Aerial crown-view tile of a tropical tree (Barro Colorado Island, Panama), acquired 20250317:
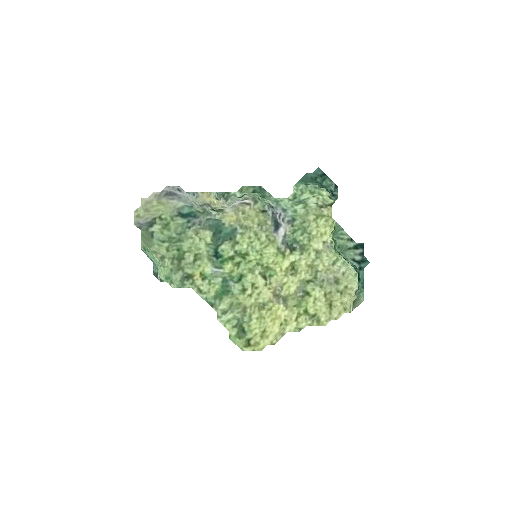
Species: Aiouea montana
GBIF accepted scientific name: Aiouea montana
Crown area: 39.664 m²